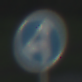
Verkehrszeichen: VorgeschriebeneFahrtrichtungGeradeausOderLinks
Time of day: SunriseSunset
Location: Outdoor (Suburban)
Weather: PartlyCloudy
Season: NotSpecified
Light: Natural